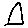
Label: triangle